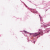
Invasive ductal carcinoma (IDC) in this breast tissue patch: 0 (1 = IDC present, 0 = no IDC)